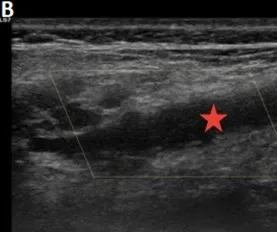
Echo-doppler of the supra-aortic vessels : endoluminal material at the level of the left common carotid artery extended to the carotid bulb with no color doppler plug.
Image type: radiology (ultrasound)